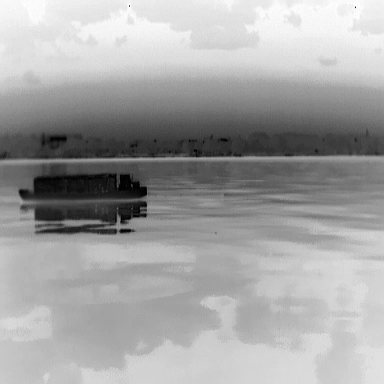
There is a fishing_boat in the infrared image.